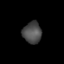
Tissue: lung
Cell type: Fibroblasts
Senescence score: 0.5572
Nuclear area (px): 396
Mean DAPI intensity: 74.919